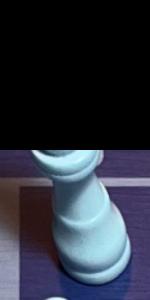
Label: King_White